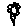
Label: flower